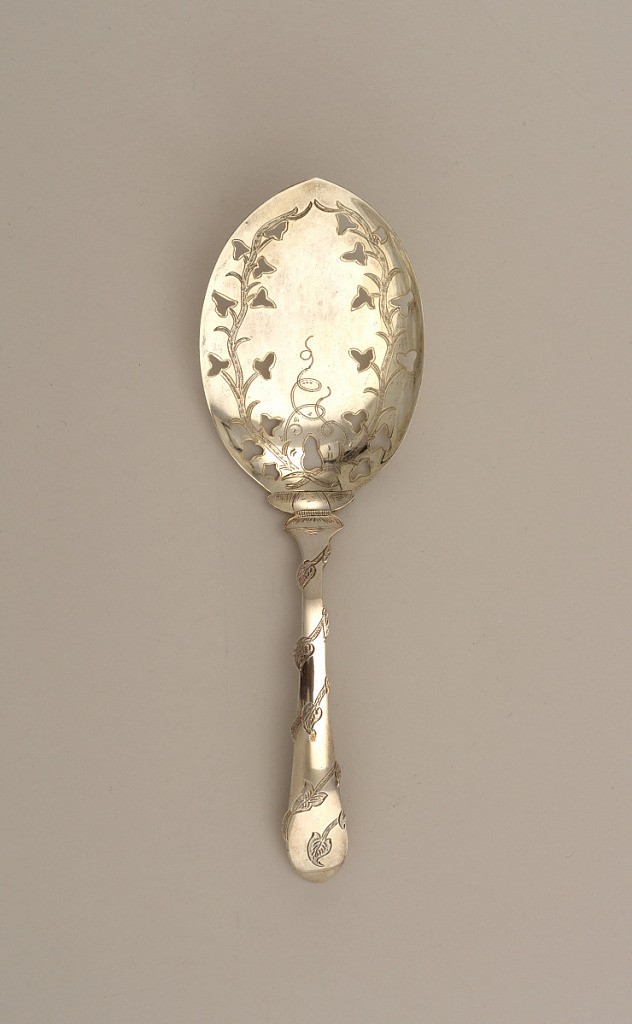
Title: spoon
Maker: J. M. van Kempen and Sons, founded 1835
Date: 1877
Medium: silver
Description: The shallow pointed oval bowl with a flat edge and a slightly curved edge. The surface engraved with two crossed ivy fronds with pierced leaves encircling the bowl. The flat, slightly curved stem engraved with spiralling ivy vine. With rounded pointed terminal.